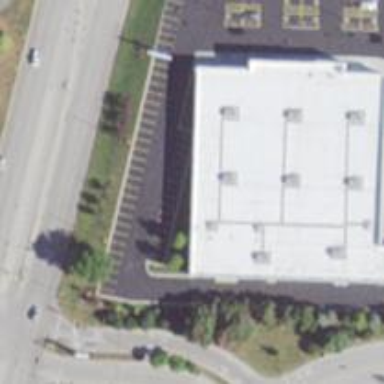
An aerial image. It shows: Building.